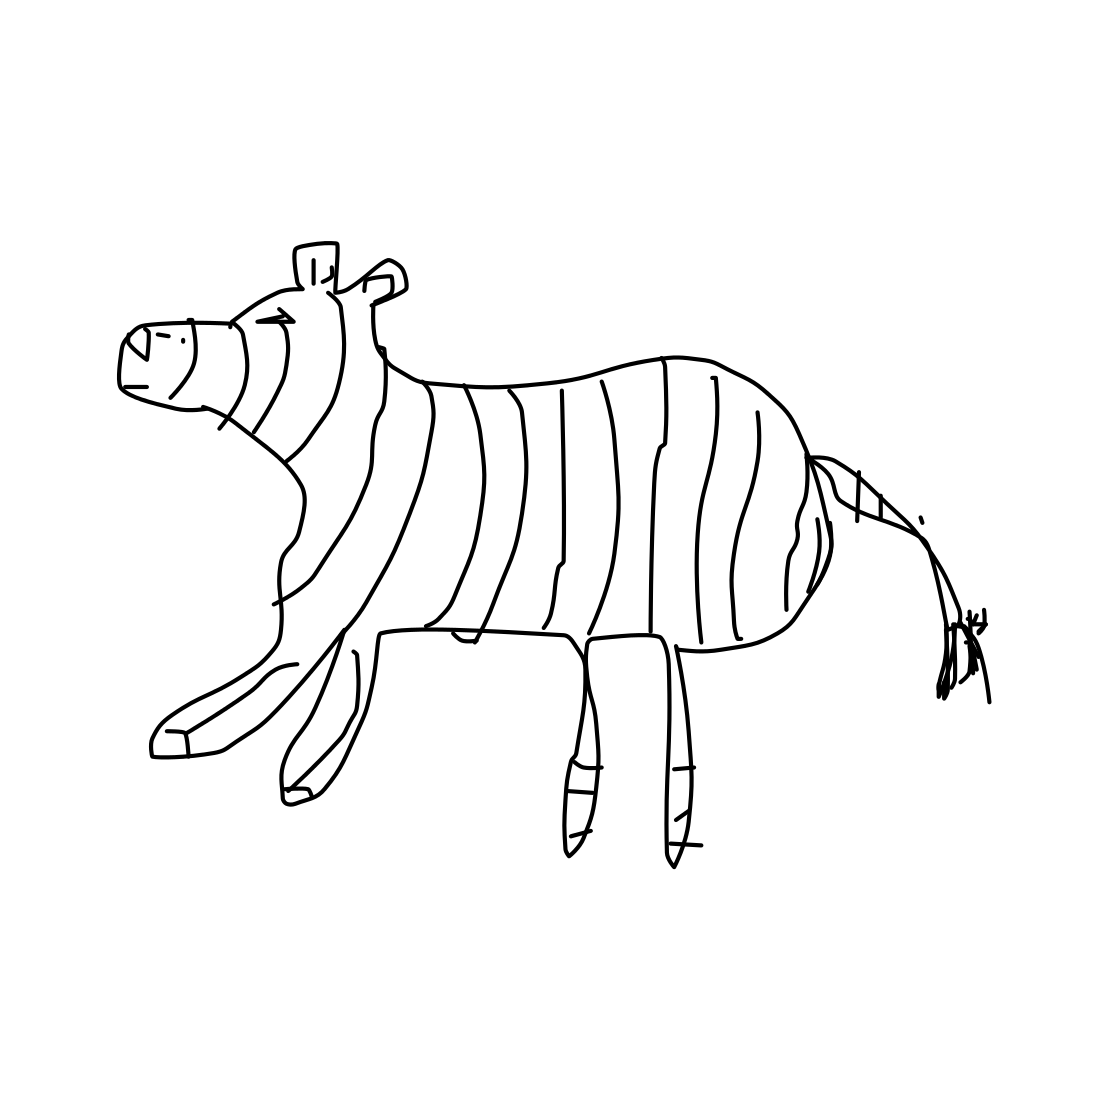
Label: zebra